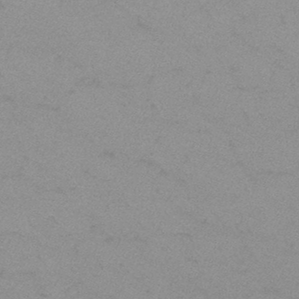
Label: frost